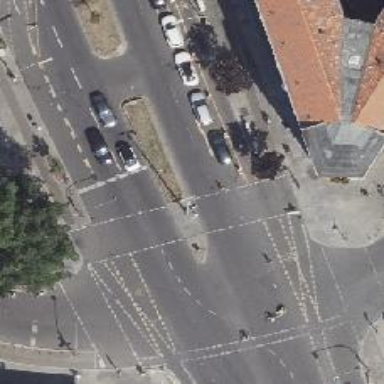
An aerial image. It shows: Traffic island located on footway.